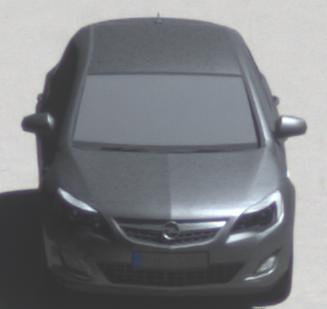
Make: Opel
Model: Astra 1.4 ecoFlex
Detailed model: Astra (J)
Model produced from: 2009/12
Model produced until: 2010/12
Doors: 5
Color: gray
Road condition: wet road
Daytime: midday
Contrast: high contrast